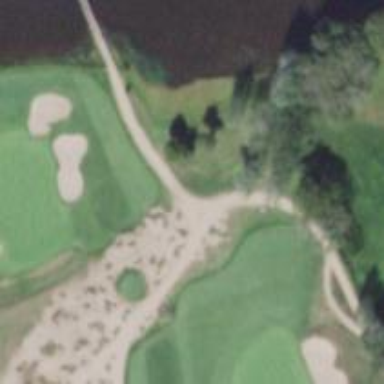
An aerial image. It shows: Golf bunker filled with natural sand.